Question: My SQL Server query looks like the following:
'''
SELECT OrderId, Productcode, Quantity, ProductName, options
FROM OrderDetails
ORDER BY Productcode DESC
'''
which outputs the following results: .
'''
There is a table for Options with the following fields and data types
optionsdesc(nvarchar) , id(float)
'''
I want to modify the query such that its results contain one column 'option' and and second has the quantity sold for that particular option and third order is comma separated like below.. the results should show like below . 'Options field is nvarchar(255)'
'''
options Count Order id
---------------------------------------------------------------------------------
[Size 15ml bottlle ] 3 1296,1341, 1384
[Nicotine Level:12 mg Nicotnie ] 2 1296,1312
[Size 30ml bottlle ] 4 1312,1334, 1344, 1391
'''
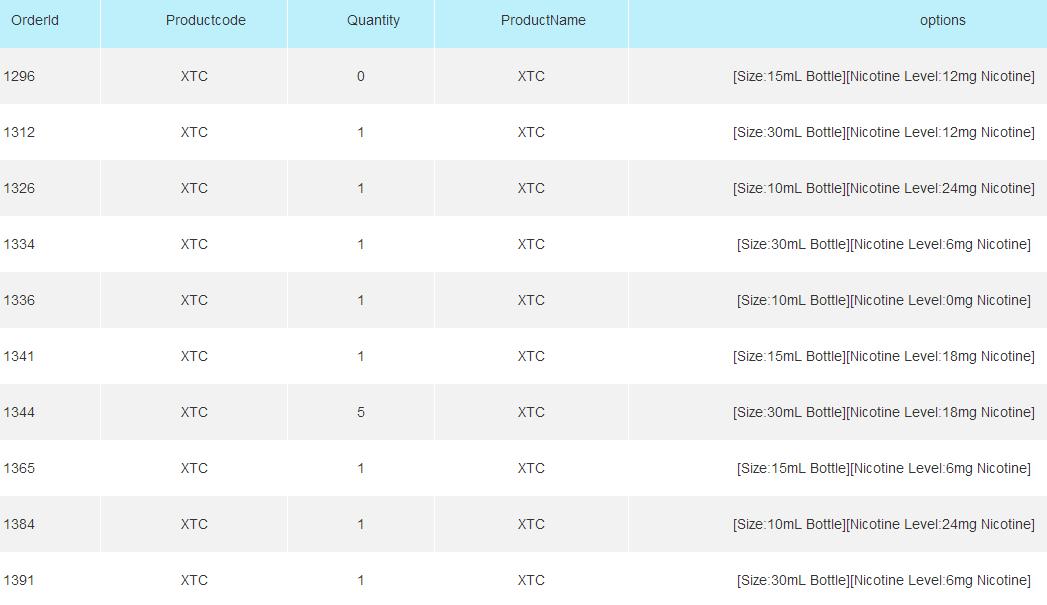
Answer: Assuming that the following:
- 'options'- 'quantity'
Maybe this query will be useful (this works for Sql 2012-2008, but should work on 2005 too):
'''
WITH temp AS(
SELECT
quantity,
orderid,
PARSENAME(REPLACE(REPLACE(REPLACE(options,'][','.'),'[',''),']',''),1) AS first,
PARSENAME(REPLACE(REPLACE(REPLACE(options,'][','.'),'[',''),']',''),2) AS second
FROM OrderDetails
),
concatenate_list AS (
SELECT
first AS options,
STUFF((SELECT ', ' + CAST(x.orderid AS VARCHAR)
FROM temp x
WHERE x.first = y.first
FOR XML PATH('')),1,1,''
) AS list
FROM temp y
GROUP BY y.first
UNION
SELECT
second as options,
STUFF((SELECT ', ' + CAST(x.orderid AS VARCHAR)
FROM temp x
WHERE x.second = y.second
FOR XML PATH('')),1,1,''
) AS list
FROM temp y
GROUP BY y.second
)
SELECT
cl.options AS options,
SUM(t.quantity) AS quantity,
cl.list AS orderid
FROM temp t
LEFT JOIN concatenate_list cl ON cl.options = t.first
GROUP BY cl.options,cl.list
UNION
SELECT
cl.options AS options,
SUM(t.quantity) AS quantity,
cl.list AS orderid
FROM temp t
LEFT JOIN concatenate_list cl ON cl.options = t.second
GROUP BY cl.options,cl.list
'''
You try this <URL>.
My example data is:
'''
CREATE TABLE OrderDetails(
options VARCHAR(100),
quantity int,
orderid int
)
INSERT INTO OrderDetails VALUES('[Size 15ml bottlle][Nicotine Level:12 mg Nicotnie]',1,1296)
INSERT INTO OrderDetails VALUES('[Size 15ml bottlle][Nicotine Level:12 mg Nicotnie]',0,1391)
INSERT INTO OrderDetails VALUES('[Size 15ml bottlle][Nicotine Level:0 mg Nicotnie]',1,1122)
INSERT INTO OrderDetails VALUES('[Size 15ml bottlle][Nicotine Level:6 mg Nicotnie]',2,1196)
INSERT INTO OrderDetails VALUES('[Size 30ml bottlle][Nicotine Level:5 mg Nicotnie]',1,4563)
INSERT INTO OrderDetails VALUES('[Size 30ml bottlle][Nicotine Level:4 mg Nicotnie]',2,2123)
INSERT INTO OrderDetails VALUES('[Size 30ml bottlle][Nicotine Level:0 mg Nicotnie]',1,6754)
'''
I hope this helps.